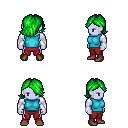
a pixel art fantasy rpg character, male body template, dark elf, purple skin, teal sleeveless shirt, red pants, green swoop hairstyle, white cloth bracers, brown shoes, four views (front, back, left, right), 2x2 character sprite sheet, small pixel art, hard edges, no anti-aliasing